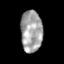
Tissue: lung
Cell type: Fibroblasts
Senescence score: 0.5699
Nuclear area (px): 888
Mean DAPI intensity: 162.398